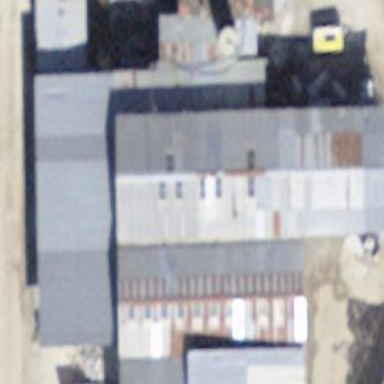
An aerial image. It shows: Industrial building.